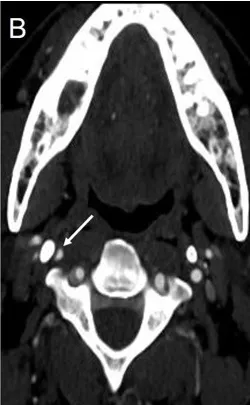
The results of CTA and 3-D CT reconstruction during the second hospitalization. Axial. Imaging of CTA showed the right ICA became significantly narrow (arrow) due to styloid process compression.
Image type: radiology (ct)